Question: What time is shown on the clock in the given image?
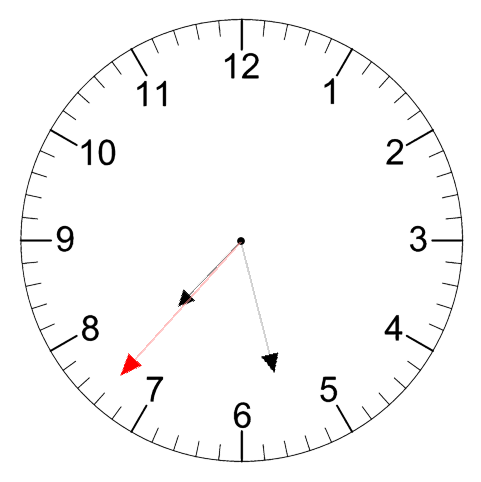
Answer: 07:27:37